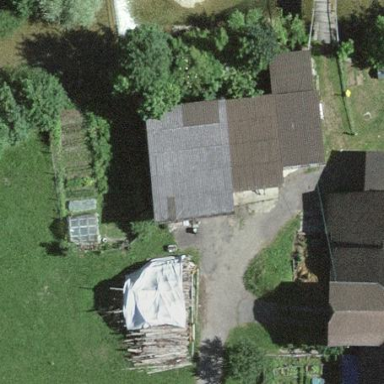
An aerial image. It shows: Shed.